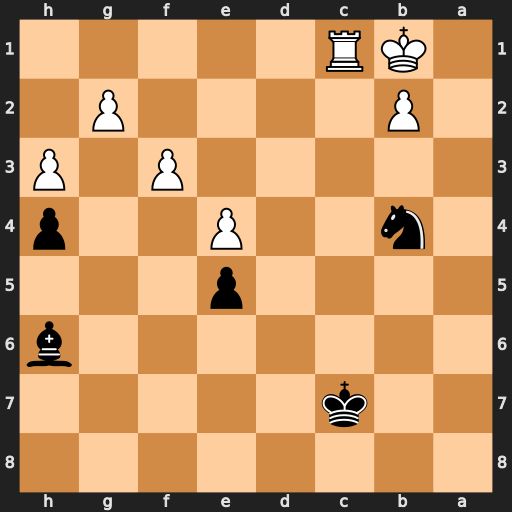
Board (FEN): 8/2k5/7b/4p3/1n2P2p/5P1P/1P4P1/1KR5
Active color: b
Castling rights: -
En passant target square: -
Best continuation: Bxc1 Kxc1 Nd3+ Kd2 Nf4